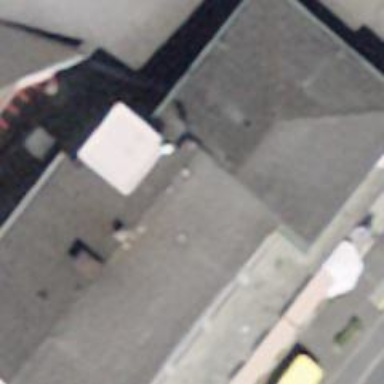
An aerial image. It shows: Hotel building.